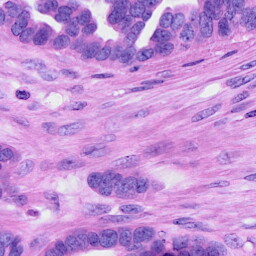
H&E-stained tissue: Ovarian